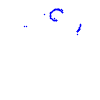
Particle: proton